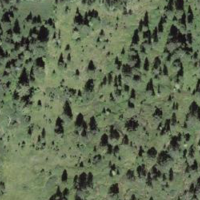
EUNIS habitat code: 31
Species observed at this site:
Parnassia palustris